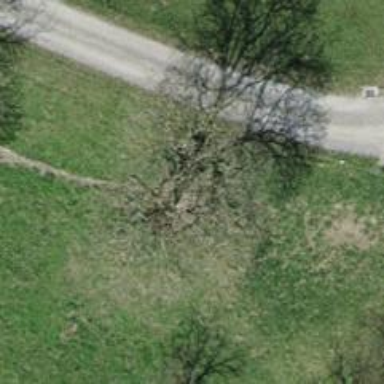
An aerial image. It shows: Beautiful tree in nature.